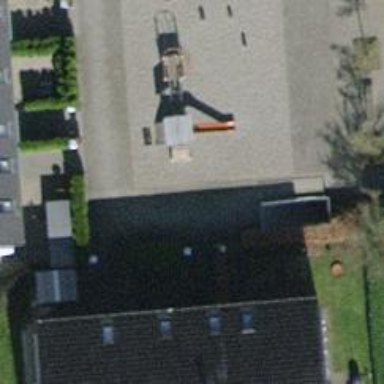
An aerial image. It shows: Playground structure.